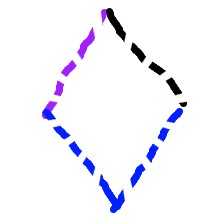
Shape: rhombus